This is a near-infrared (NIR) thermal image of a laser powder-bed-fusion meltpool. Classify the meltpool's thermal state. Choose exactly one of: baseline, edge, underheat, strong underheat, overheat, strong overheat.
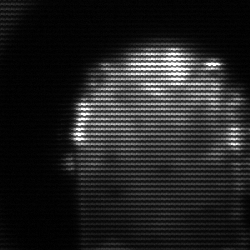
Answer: baseline